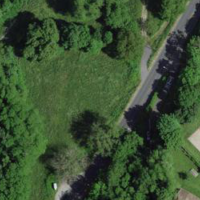
EUNIS habitat code: 23
Species observed at this site:
Hedera helix